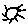
Label: sun